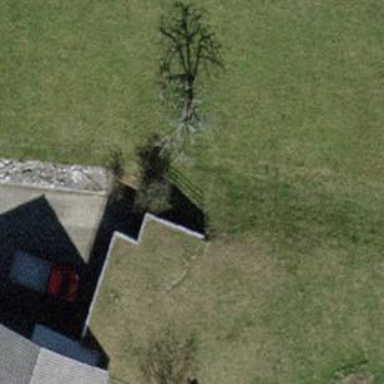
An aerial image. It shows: Garage building.